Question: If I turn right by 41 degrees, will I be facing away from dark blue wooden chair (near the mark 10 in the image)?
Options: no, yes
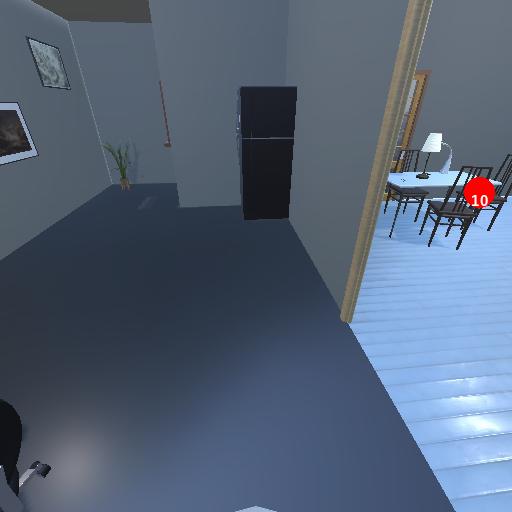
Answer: no